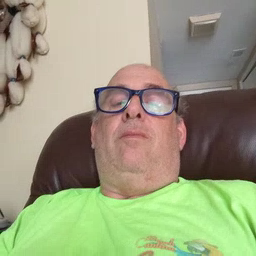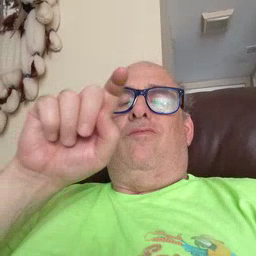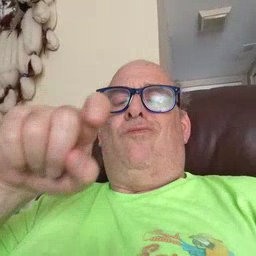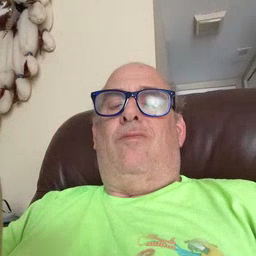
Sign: closet